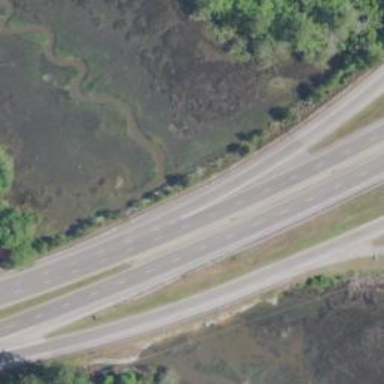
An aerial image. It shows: Trunk highway.